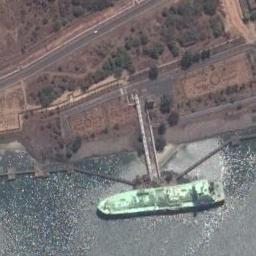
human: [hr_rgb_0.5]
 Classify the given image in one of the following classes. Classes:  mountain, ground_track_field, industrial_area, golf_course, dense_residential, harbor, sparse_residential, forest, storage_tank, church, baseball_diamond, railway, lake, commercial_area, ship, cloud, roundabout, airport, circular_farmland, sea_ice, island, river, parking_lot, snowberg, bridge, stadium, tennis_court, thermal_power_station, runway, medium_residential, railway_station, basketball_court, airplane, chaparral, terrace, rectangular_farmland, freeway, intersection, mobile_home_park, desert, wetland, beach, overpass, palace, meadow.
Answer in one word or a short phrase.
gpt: ship